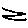
Label: zigzag